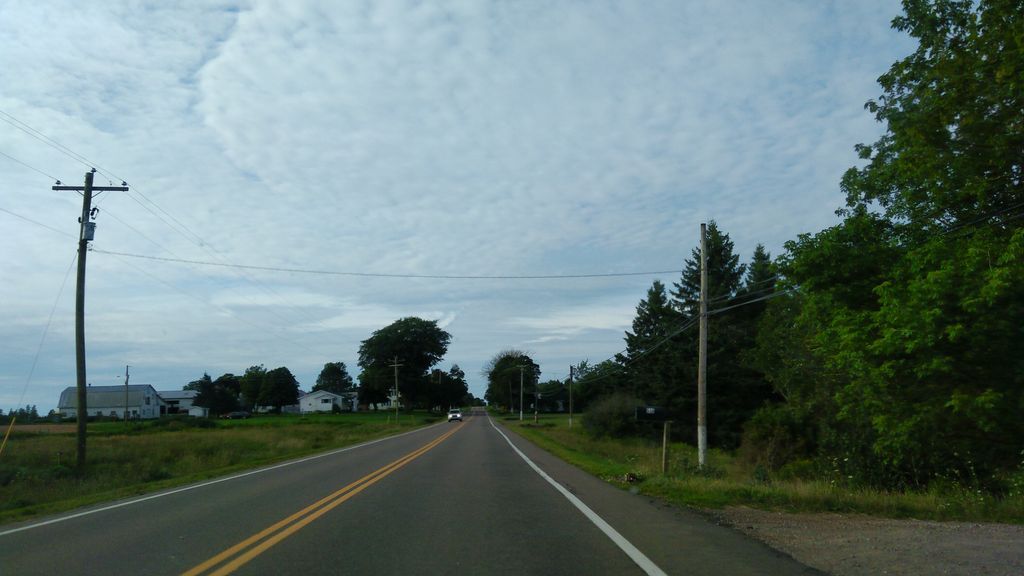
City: charlottetown